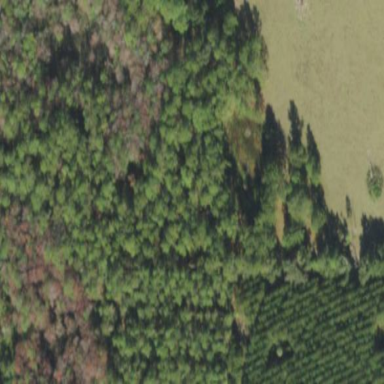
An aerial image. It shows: Needle-leaved woodland.